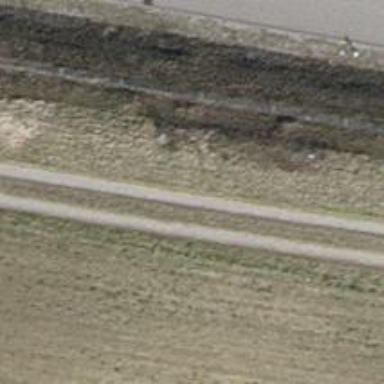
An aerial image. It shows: Track with grade 4 tracktype.